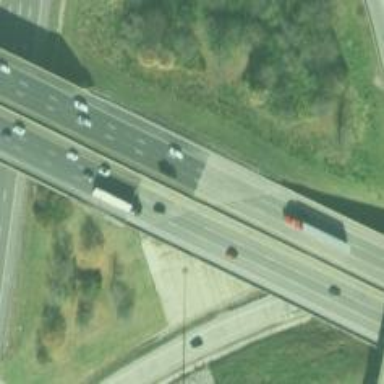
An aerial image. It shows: Motorway bridge.